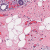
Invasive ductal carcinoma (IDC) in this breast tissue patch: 0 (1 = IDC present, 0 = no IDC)